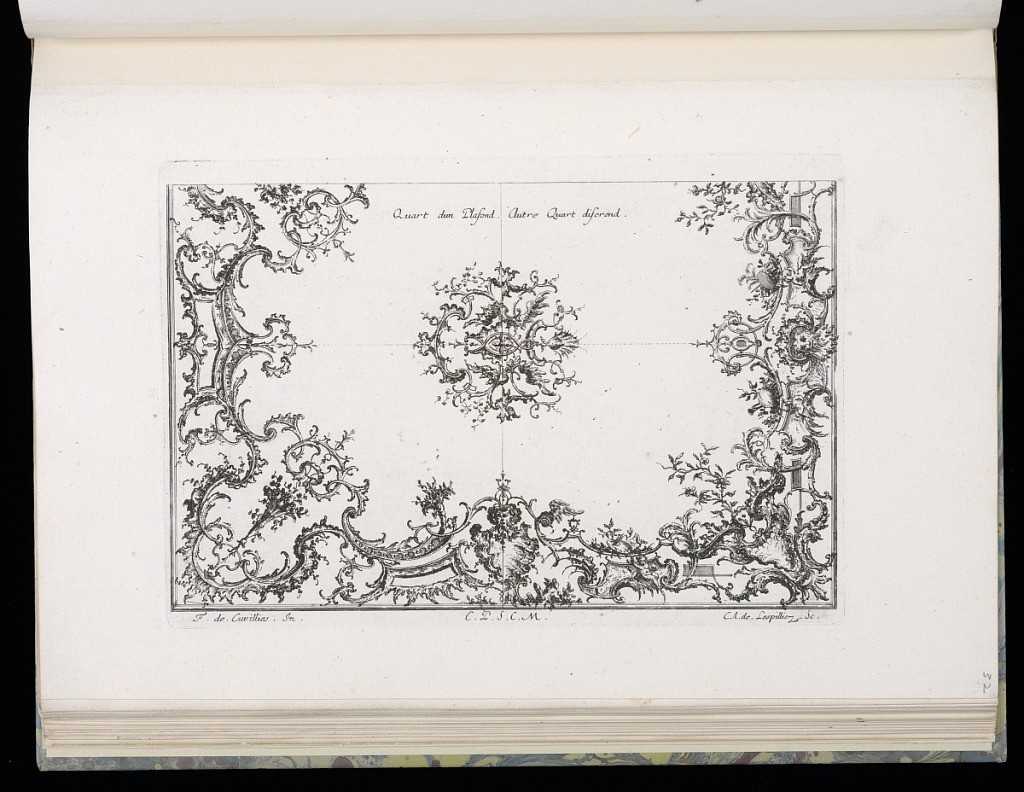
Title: Design for Ceiling Ornament
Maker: François de Cuvilliés the Elder, Belgian, 1695 - 1768
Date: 1740–68
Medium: Etching and engraving on paper
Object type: Bound print
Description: Rocaille design for two quarters of a ceiling with alternate suggestions divided by a central rosette.